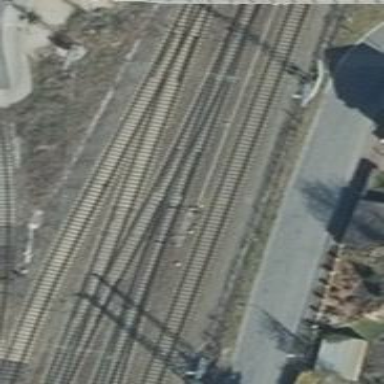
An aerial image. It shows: Railway track with contact lines for electrification.